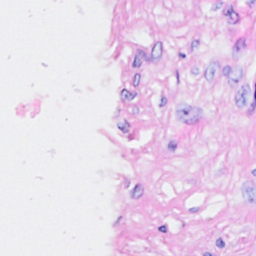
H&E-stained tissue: Breast